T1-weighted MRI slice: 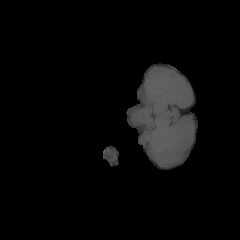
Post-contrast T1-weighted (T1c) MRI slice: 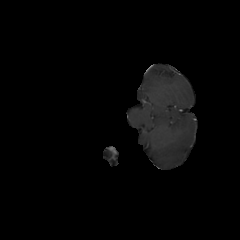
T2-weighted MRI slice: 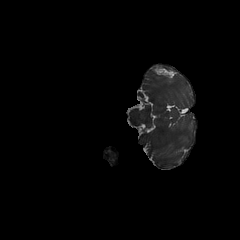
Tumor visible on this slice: no